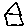
Label: house